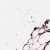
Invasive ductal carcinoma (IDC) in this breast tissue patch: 0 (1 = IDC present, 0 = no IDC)